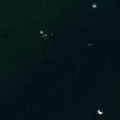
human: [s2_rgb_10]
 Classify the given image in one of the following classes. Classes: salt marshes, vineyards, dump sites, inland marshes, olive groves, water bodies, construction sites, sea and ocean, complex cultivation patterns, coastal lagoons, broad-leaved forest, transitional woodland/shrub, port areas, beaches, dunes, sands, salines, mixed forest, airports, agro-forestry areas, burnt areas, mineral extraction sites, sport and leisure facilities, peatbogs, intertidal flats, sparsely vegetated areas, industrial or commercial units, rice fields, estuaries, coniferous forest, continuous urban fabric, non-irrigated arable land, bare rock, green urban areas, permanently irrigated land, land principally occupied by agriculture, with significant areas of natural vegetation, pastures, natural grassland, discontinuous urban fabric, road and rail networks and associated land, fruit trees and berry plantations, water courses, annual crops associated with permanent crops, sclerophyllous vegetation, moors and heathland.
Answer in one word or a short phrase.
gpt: sea and ocean